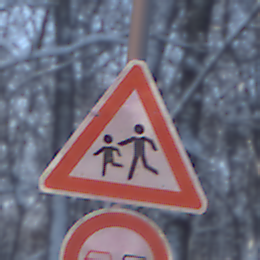
Verkehrszeichen: KinderRechts
Zusatzzeichen unten: Ueberholverbot
Umgebung: Outdoor, Nature
Tageszeit: MorningAfternoon
Wetter: Clear
Licht: Natural
Jahreszeit: Winter
Kontrast: LowContrast